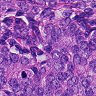
Metastatic tissue present: yes